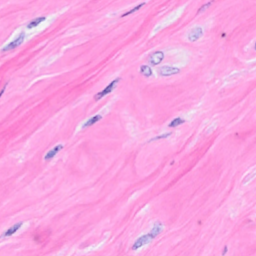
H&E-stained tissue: Breast